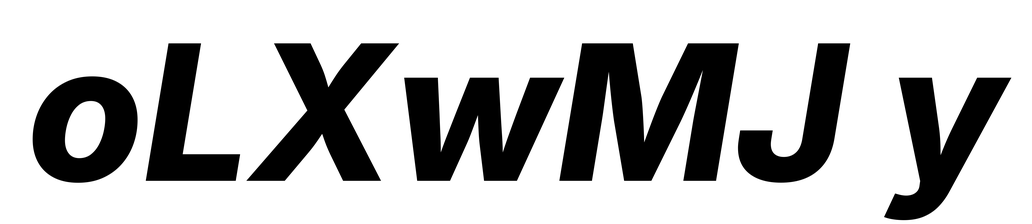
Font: Inter-Italic_ExtraBold_Italic